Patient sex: M
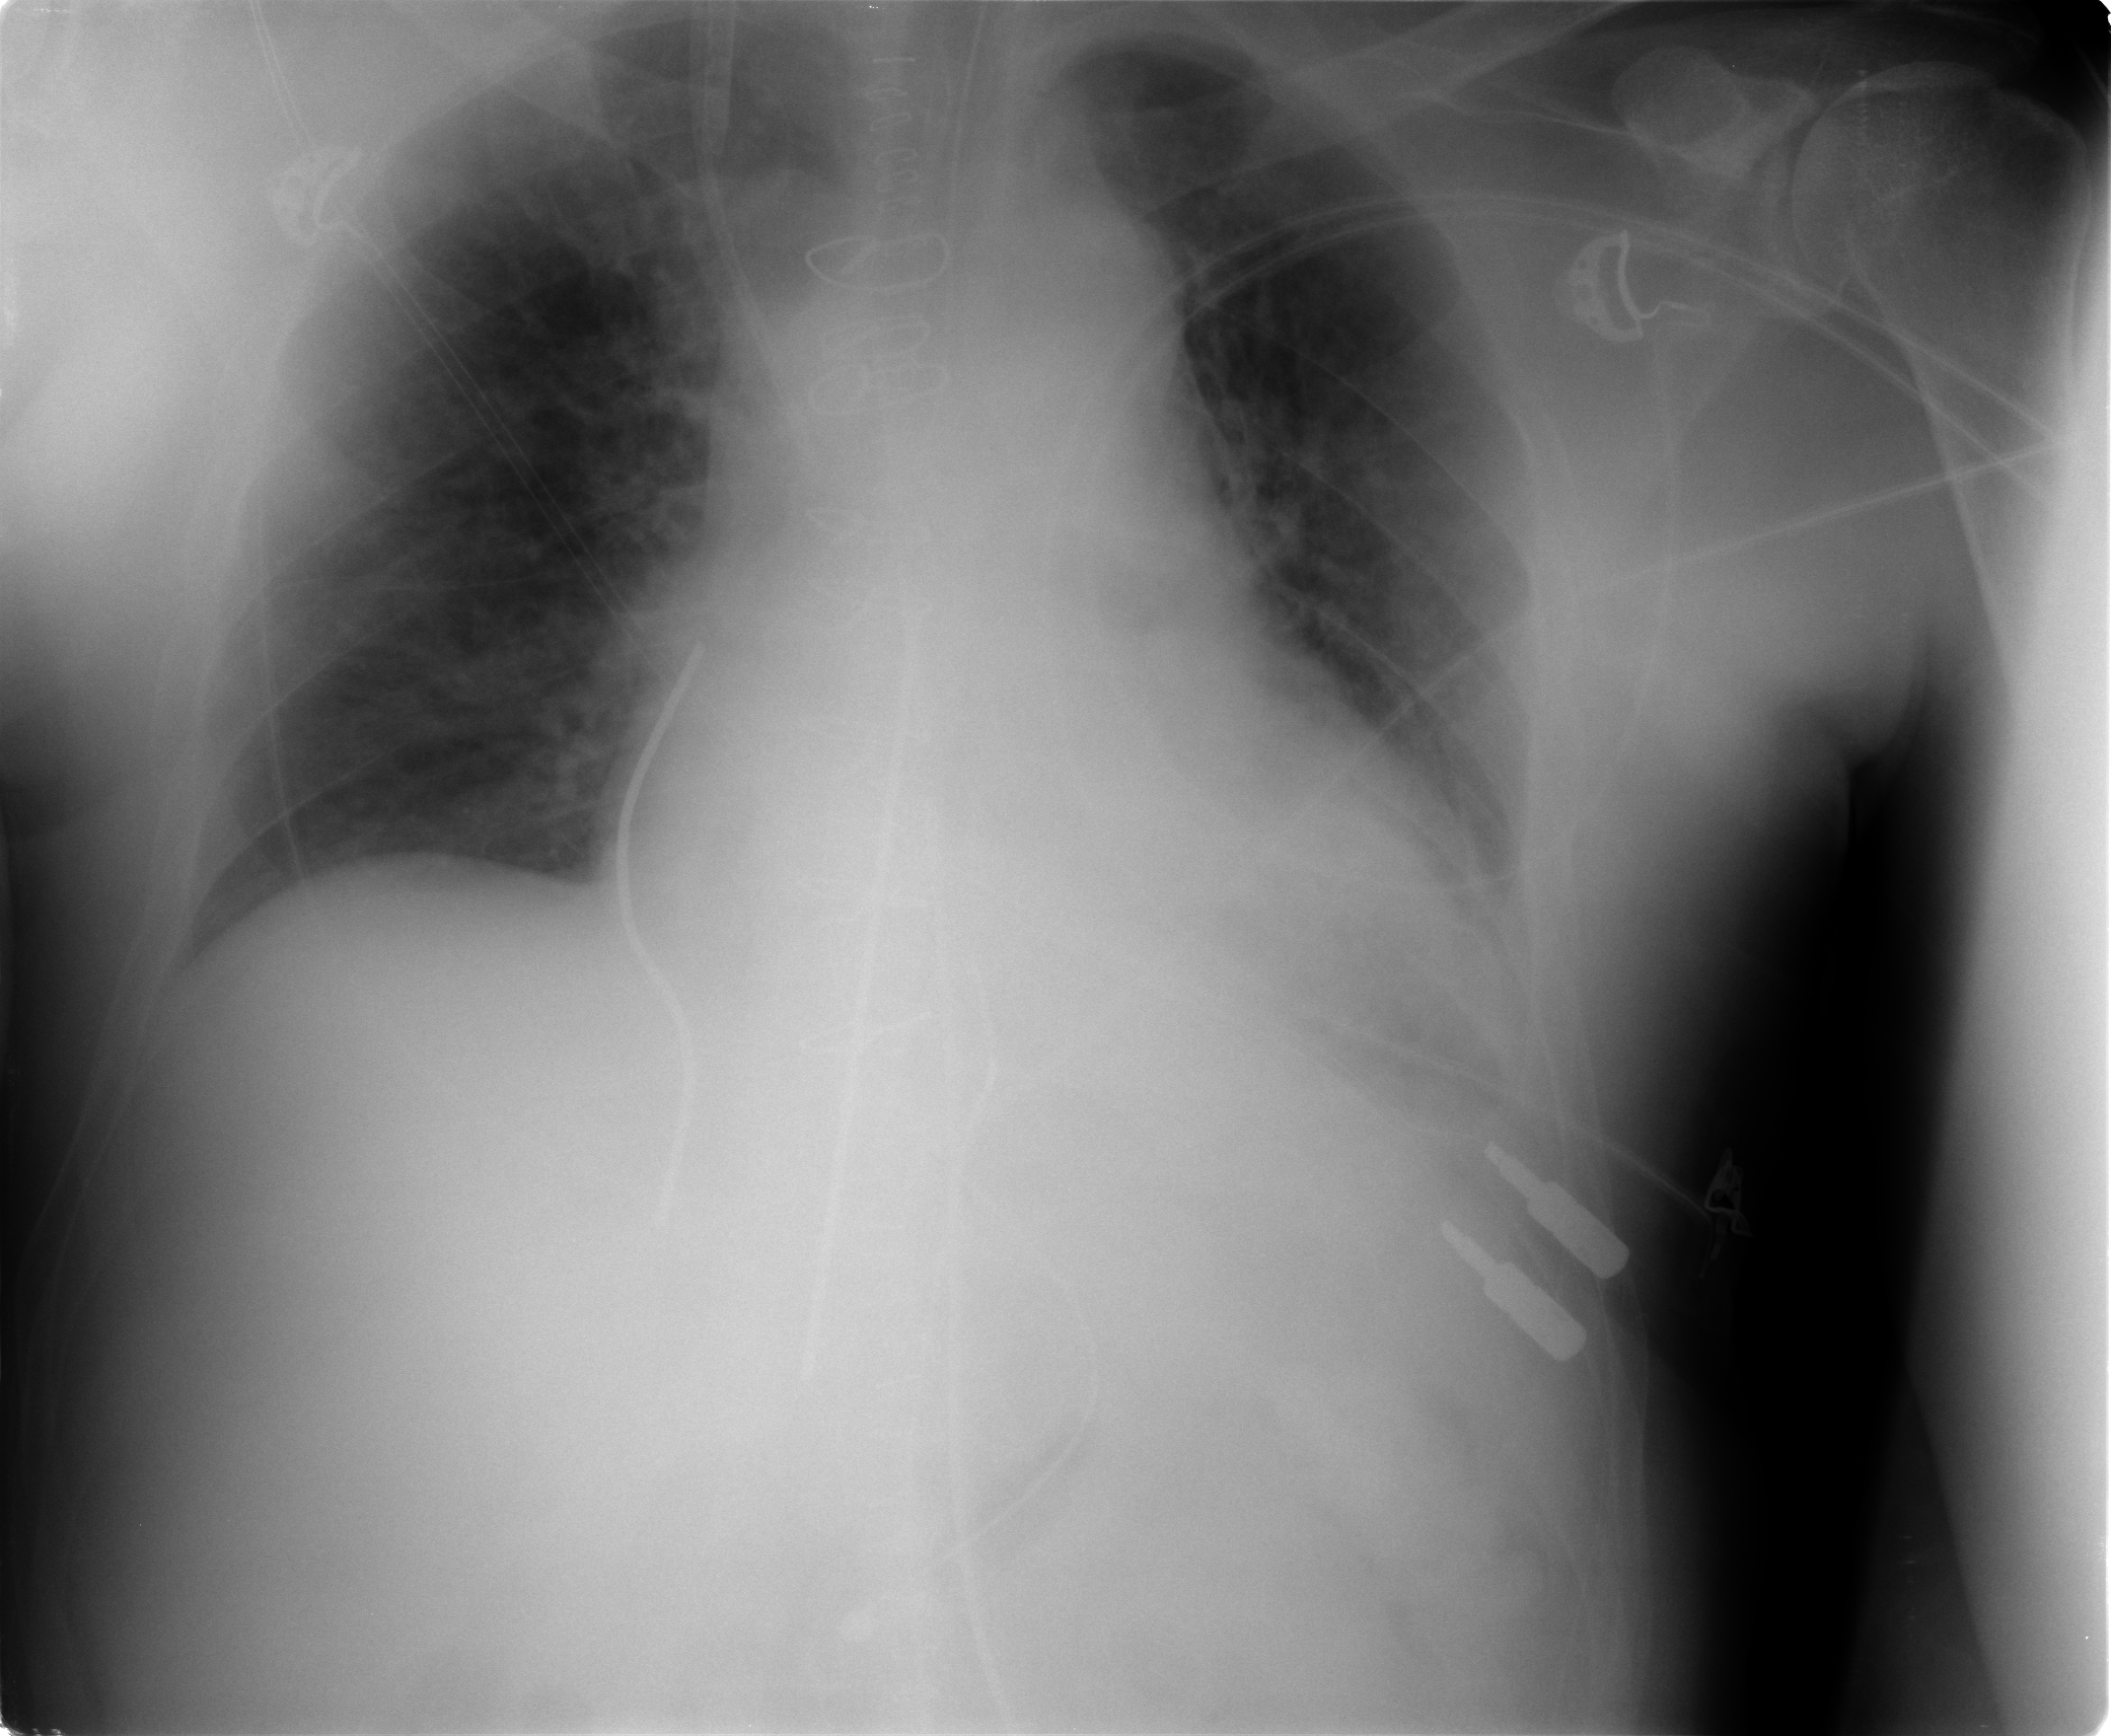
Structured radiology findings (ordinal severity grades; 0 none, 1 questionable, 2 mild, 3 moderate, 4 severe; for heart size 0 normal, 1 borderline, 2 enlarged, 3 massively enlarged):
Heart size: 1
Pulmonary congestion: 2
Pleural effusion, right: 0
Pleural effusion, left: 2
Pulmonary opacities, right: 0
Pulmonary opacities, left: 0
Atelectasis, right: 0
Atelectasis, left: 2